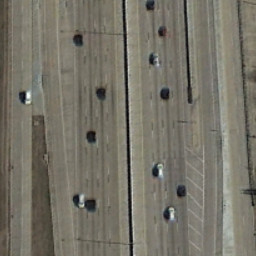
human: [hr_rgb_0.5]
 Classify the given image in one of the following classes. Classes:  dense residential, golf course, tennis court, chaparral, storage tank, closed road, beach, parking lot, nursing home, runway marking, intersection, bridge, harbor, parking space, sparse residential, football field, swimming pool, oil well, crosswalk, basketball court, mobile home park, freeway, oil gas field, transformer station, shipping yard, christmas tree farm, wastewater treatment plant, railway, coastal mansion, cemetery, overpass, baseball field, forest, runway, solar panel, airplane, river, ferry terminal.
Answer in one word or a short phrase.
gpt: freeway